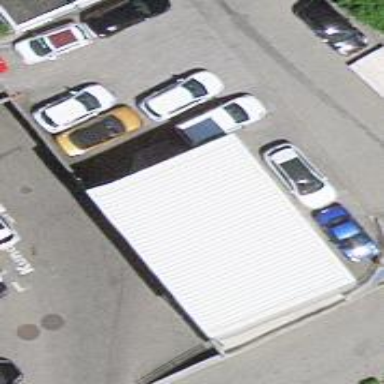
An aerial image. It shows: Car wash facility.